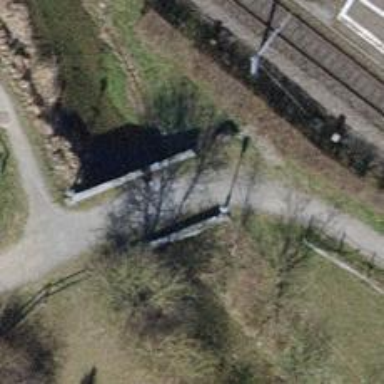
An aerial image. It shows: Concrete bridge over path.